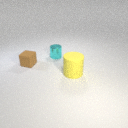
small brown rubber cube to the left of large yellow rubber cylinder